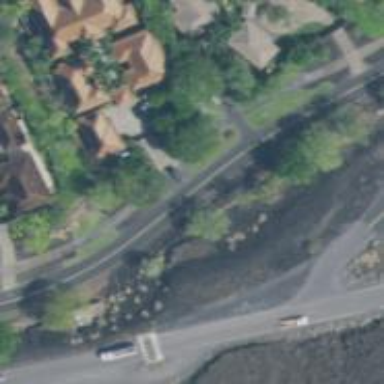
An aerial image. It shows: Asphalt road in residential area.